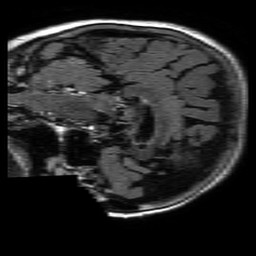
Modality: FLAIR
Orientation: sagittal
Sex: female
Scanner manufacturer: philips
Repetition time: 11 s
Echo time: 0.125 s